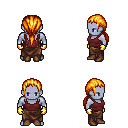
a pixel art fantasy rpg character, male body template, dark elf, purple skin, maroon pirate shirt, robe skirt, light blonde ponytail hairstyle, gold gloves, brown shoes, four views (front, back, left, right), 2x2 character sprite sheet, small pixel art, hard edges, no anti-aliasing